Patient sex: M
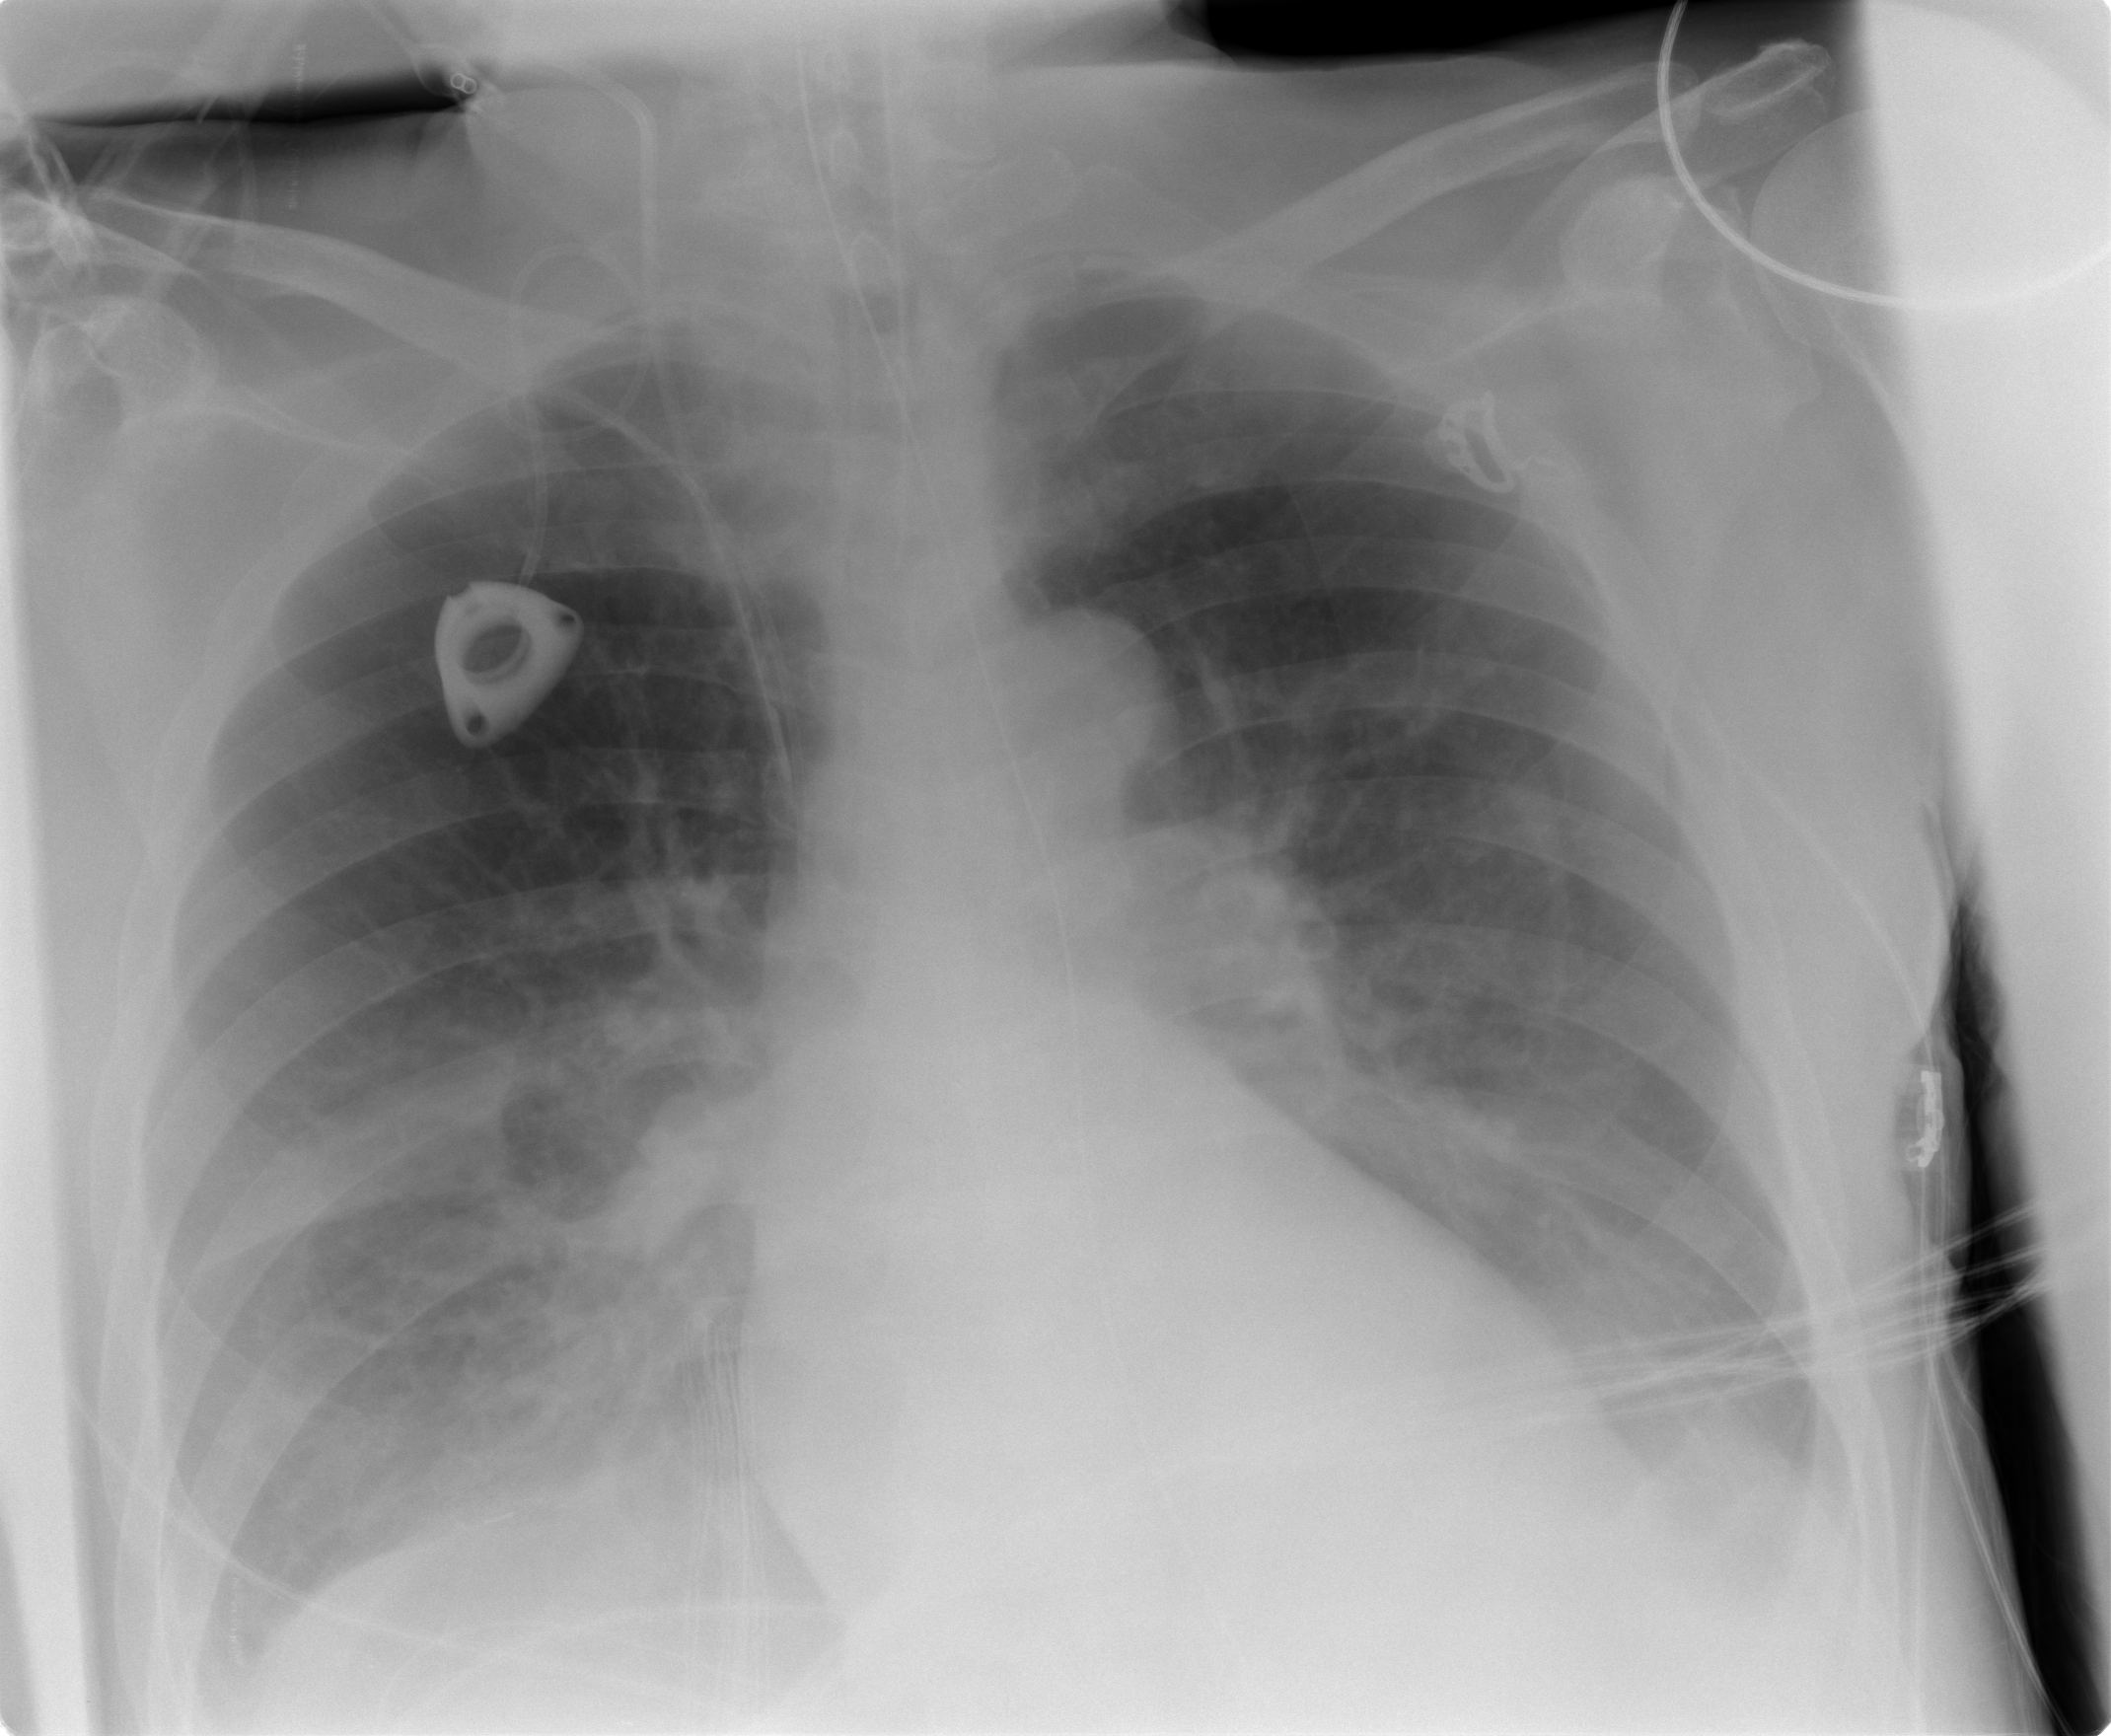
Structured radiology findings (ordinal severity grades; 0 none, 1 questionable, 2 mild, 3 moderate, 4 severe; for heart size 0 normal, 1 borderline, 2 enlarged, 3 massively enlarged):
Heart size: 0
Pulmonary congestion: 2
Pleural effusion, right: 3
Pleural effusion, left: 3
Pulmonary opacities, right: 3
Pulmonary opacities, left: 1
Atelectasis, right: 3
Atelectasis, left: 3